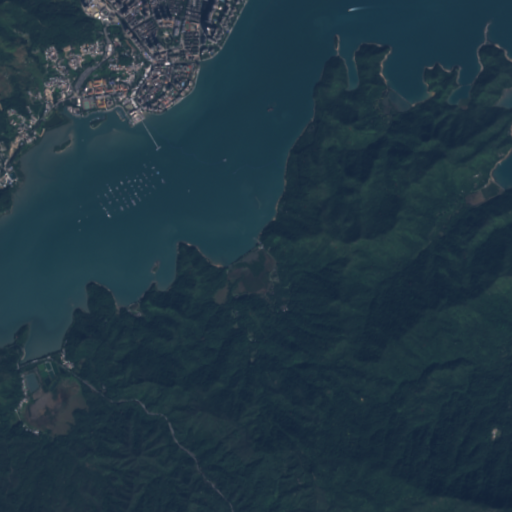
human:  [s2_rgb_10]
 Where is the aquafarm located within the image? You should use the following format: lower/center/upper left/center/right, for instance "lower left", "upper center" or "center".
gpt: The aquafarm is located in the upper left of the image.
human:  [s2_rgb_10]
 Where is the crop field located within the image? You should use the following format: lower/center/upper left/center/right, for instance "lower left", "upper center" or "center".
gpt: The crop field is located in the lower left of the image.
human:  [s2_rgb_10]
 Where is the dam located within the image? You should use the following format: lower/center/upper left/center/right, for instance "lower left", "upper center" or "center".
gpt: The dam is located in the upper right of the image.
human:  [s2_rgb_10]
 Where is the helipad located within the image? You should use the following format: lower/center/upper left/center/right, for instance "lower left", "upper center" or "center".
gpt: The helipad is located in the upper left of the image.
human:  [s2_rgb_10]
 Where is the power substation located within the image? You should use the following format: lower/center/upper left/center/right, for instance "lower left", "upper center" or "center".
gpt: The power substation is located in the upper left of the image.
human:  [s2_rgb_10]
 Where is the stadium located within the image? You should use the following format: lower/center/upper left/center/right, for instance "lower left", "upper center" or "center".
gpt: The stadium is located in the upper center of the image.
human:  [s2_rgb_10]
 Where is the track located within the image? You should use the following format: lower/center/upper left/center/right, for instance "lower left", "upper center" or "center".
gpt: The track is located in the upper center of the image.
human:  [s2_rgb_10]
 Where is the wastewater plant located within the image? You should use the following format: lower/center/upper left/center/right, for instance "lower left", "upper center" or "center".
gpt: The wastewater plant is located in the upper left of the image.
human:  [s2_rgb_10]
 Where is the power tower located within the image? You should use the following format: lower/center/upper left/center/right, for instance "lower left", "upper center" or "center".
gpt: There is no power tower in the image.